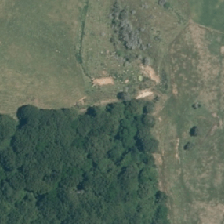
Land cover: indigenous_forest